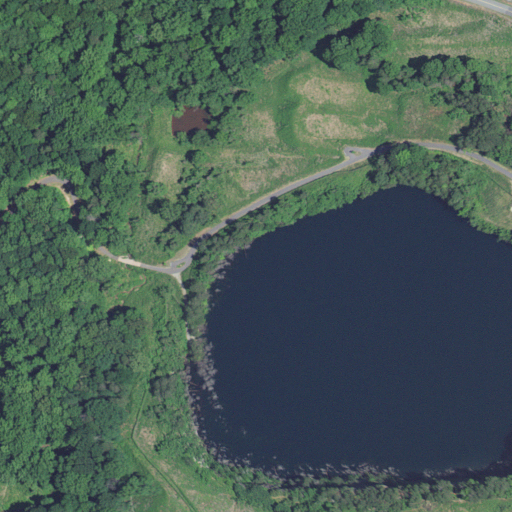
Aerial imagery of depression(s) in North Carolina named Piedmont Quarry containing deciduous forest, open water, open development, pasture, grassland, and medium intensity development